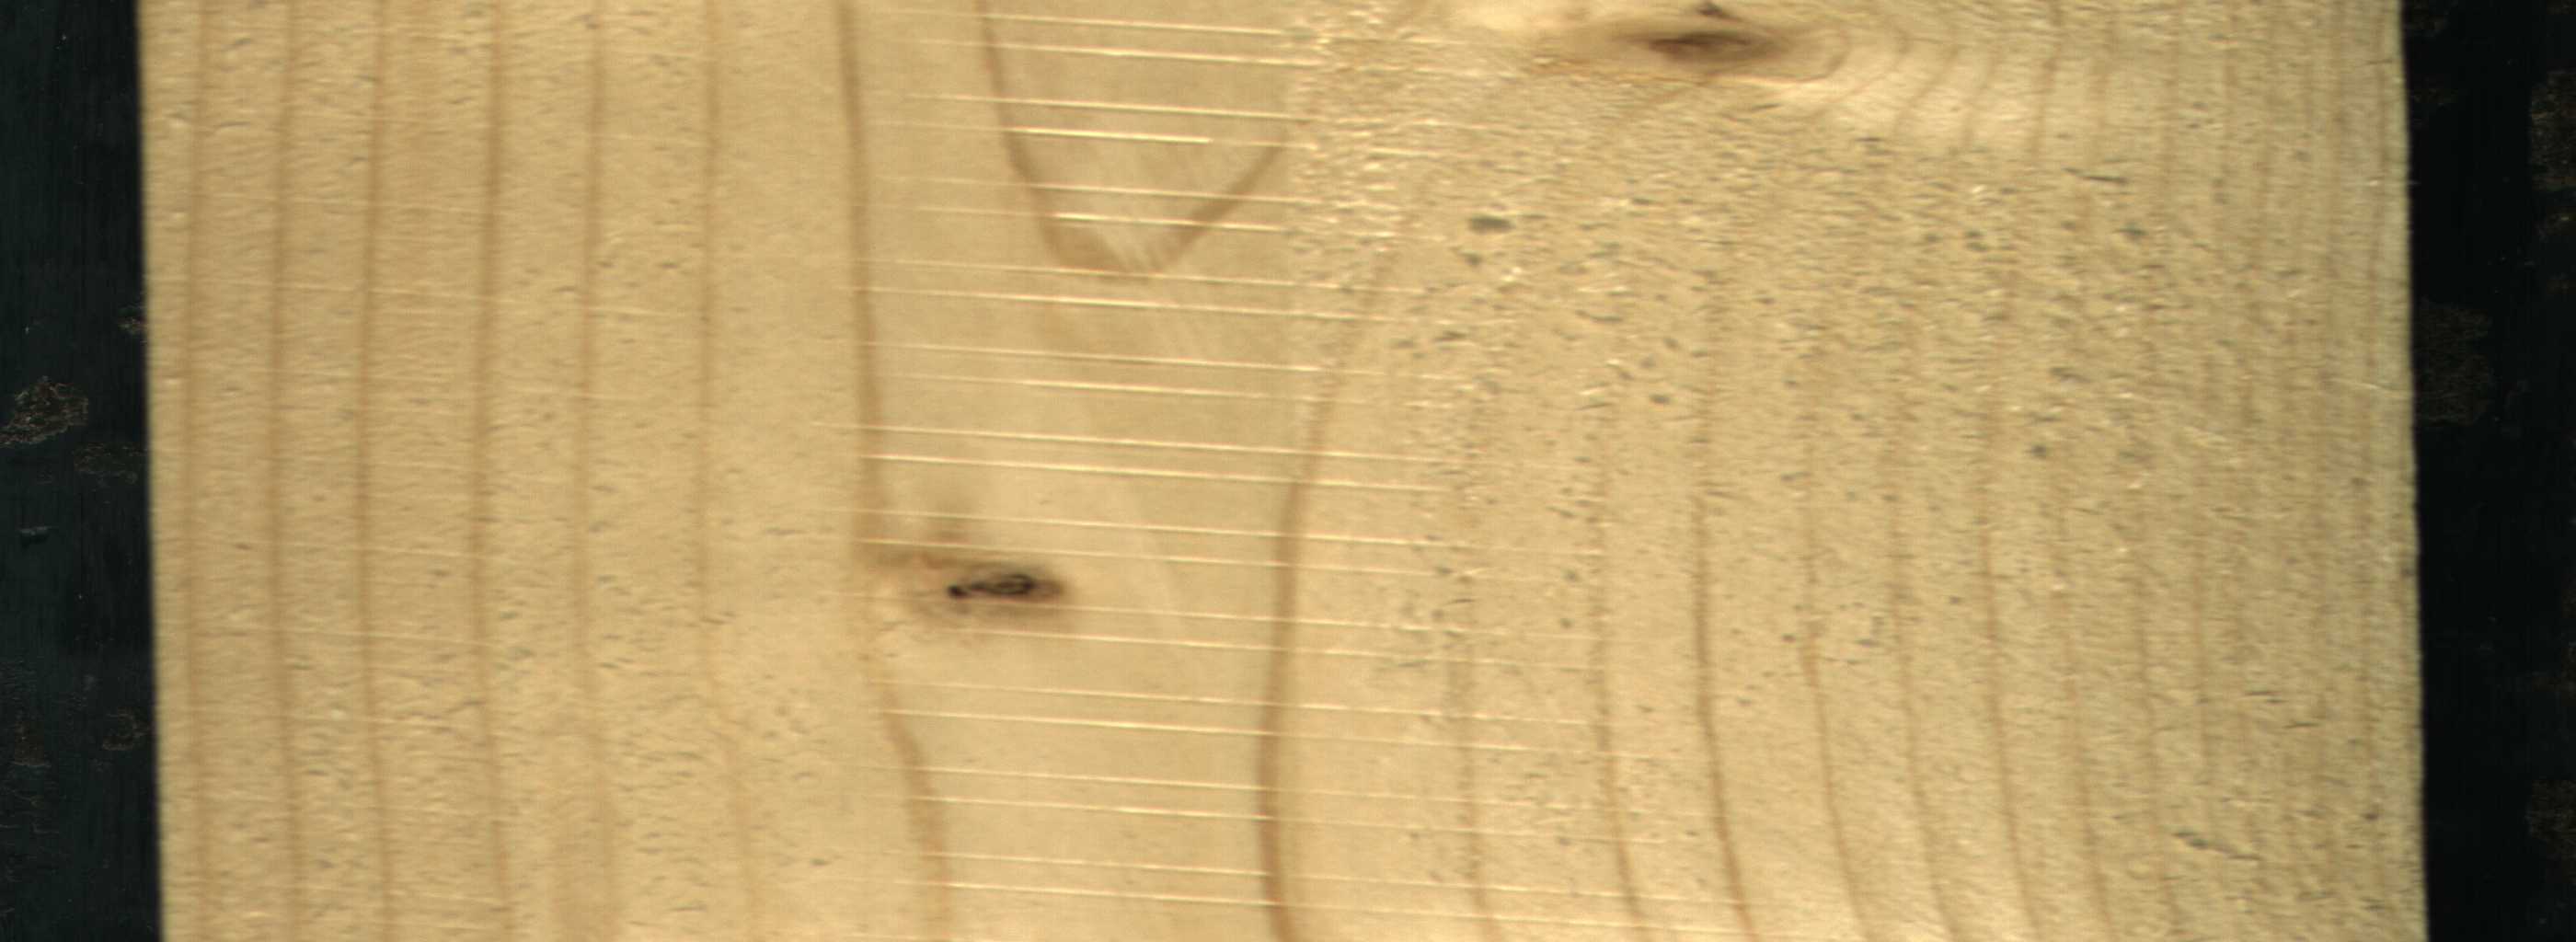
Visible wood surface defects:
Live_Knot
Live_Knot